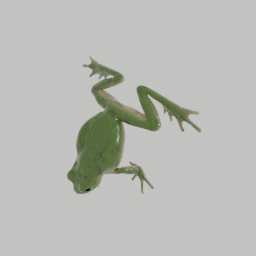
Label: animals